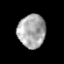
Tissue: prostate
Cell type: T cells
Senescence score: 0.6843
Nuclear area (px): 900
Mean DAPI intensity: 167.889